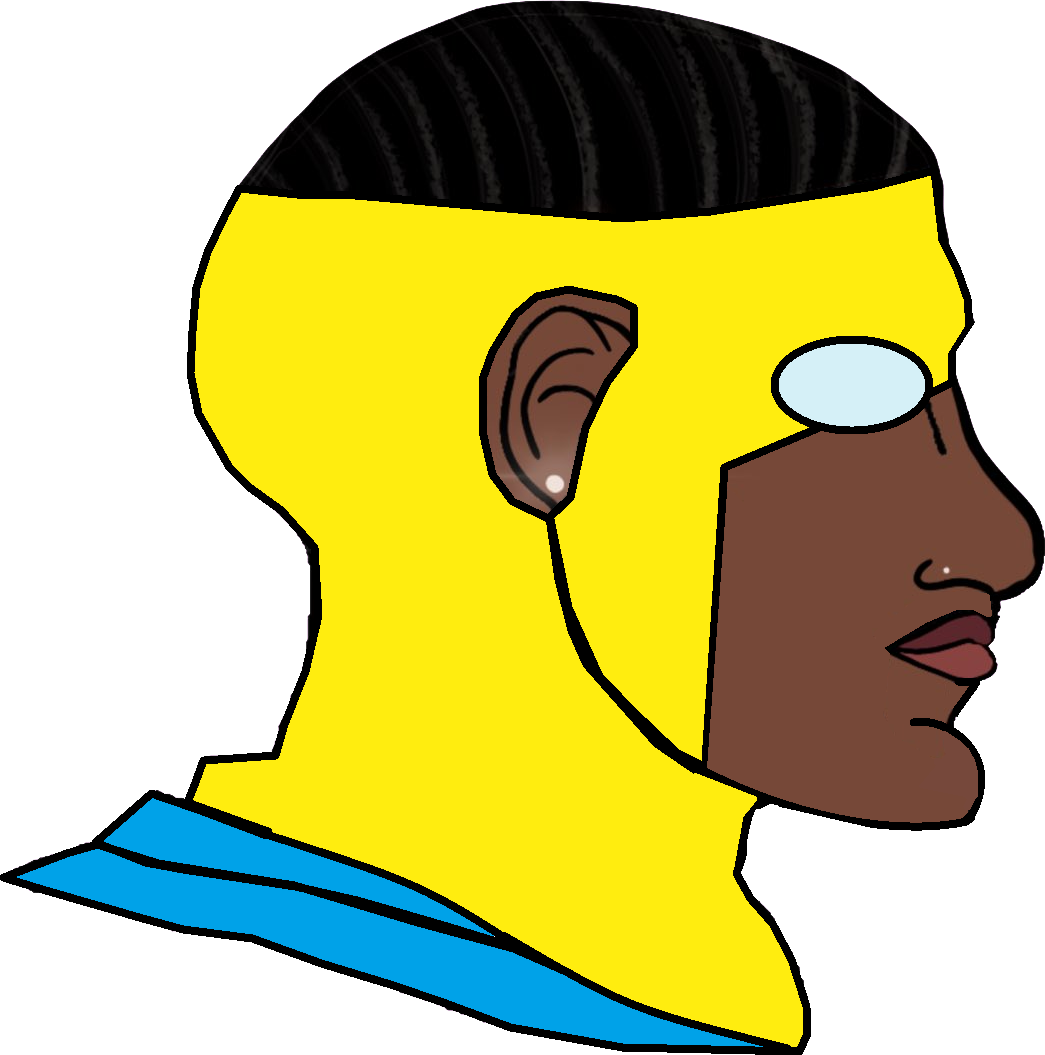
Label: 4_Yes_Chad